Question: I have just updated jQuery & jQuery UI to:
jquery-1.9.0.min.js and
jquery-ui-1.9.2.min.js
And... all my unobtrusive Ajax calls (Ajax.ActionLink, Ajax.BeginForm) stopped working properly - they open results in a new page instead of updating the existing div.
And I get this javascript error in Firebug when my page loads:

Code hasn't changed of course, just updated the jQuery scripts using Nuget.
Anyone experienced the same problem ??
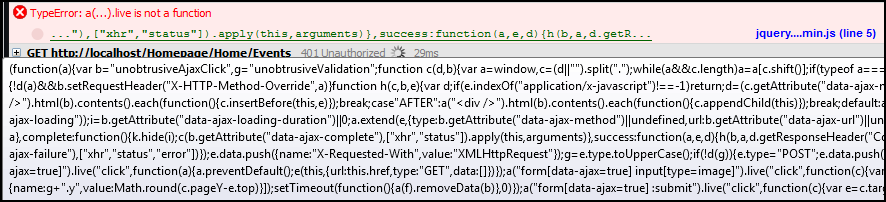
Answer: '.live()' has been deprecated since 1.7 and was officially <URL>.